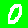
Digit: 0